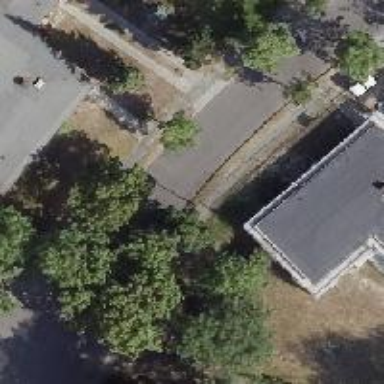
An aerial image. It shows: Residential road with asphalt surface. Both sides have sidewalks.